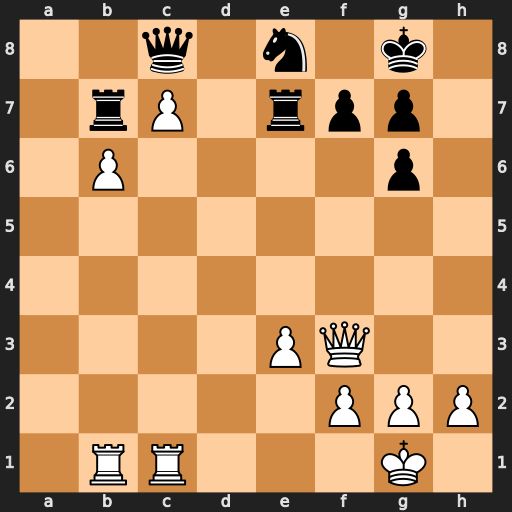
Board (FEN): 2q1n1k1/1rP1rpp1/1P4p1/8/8/4PQ2/5PPP/1RR3K1
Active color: w
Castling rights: -
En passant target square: -
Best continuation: Qxb7 Qxb7 c8=Q